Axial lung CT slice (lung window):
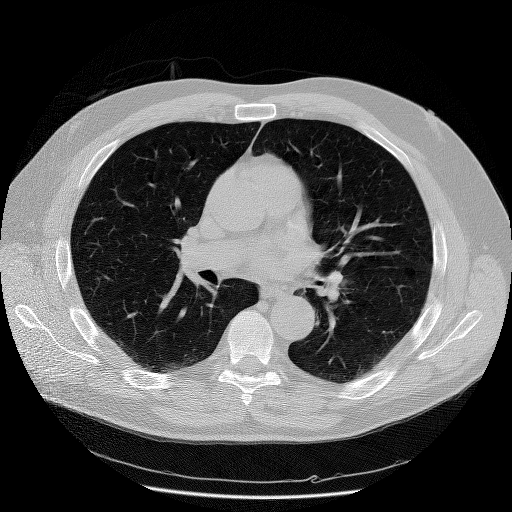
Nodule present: no